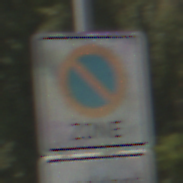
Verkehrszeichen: BeginnEingeschraenktesHalteverbotZone
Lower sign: ZeitangabenMitBeschraenkungAufWochentage1
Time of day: Midday
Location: Outdoor (Nature)
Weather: Clear
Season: Summer
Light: Natural